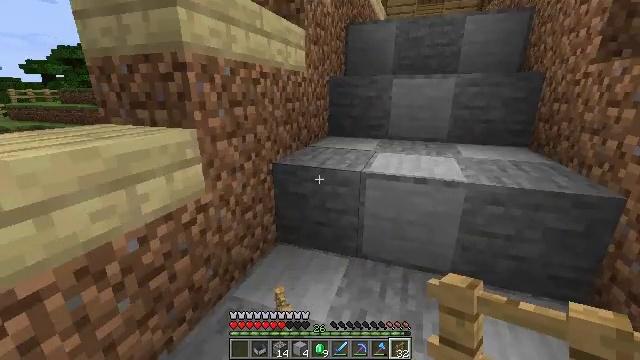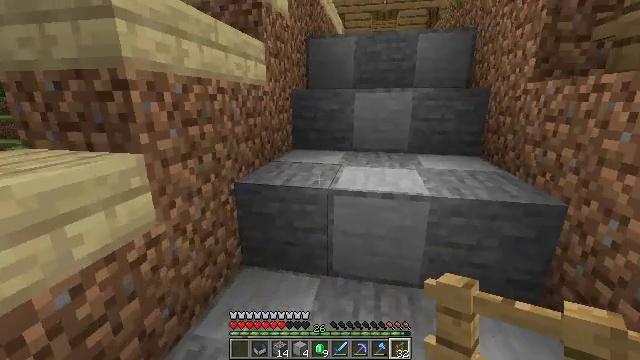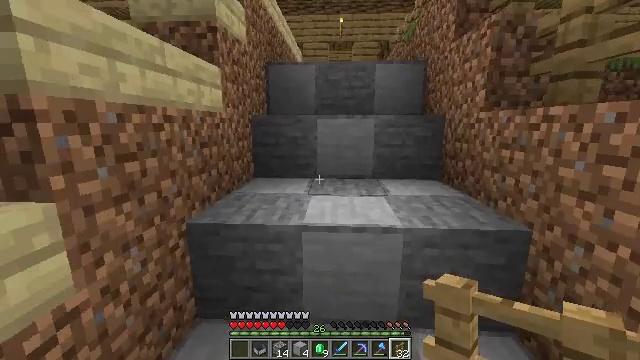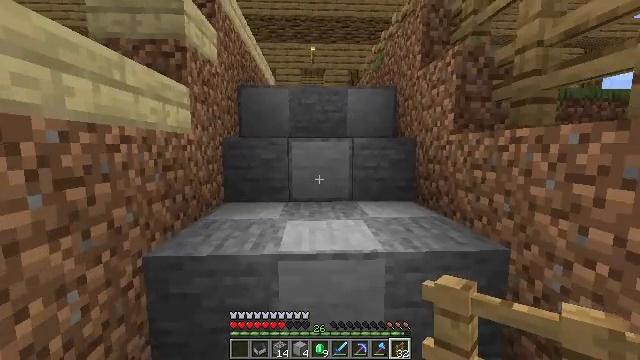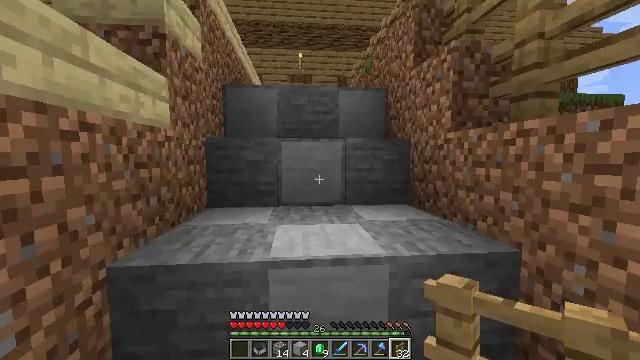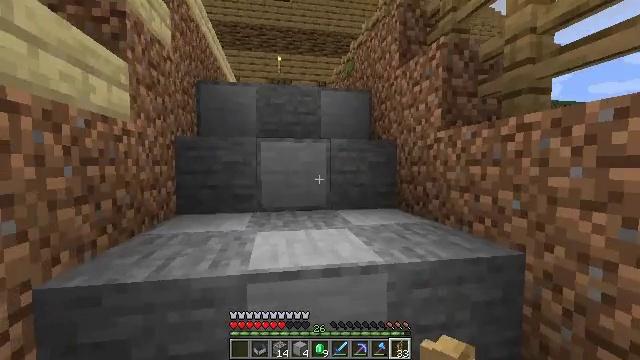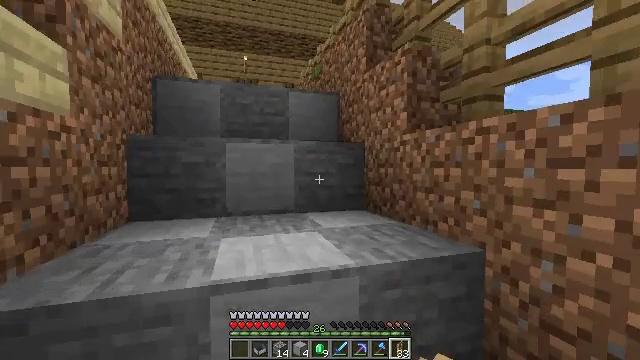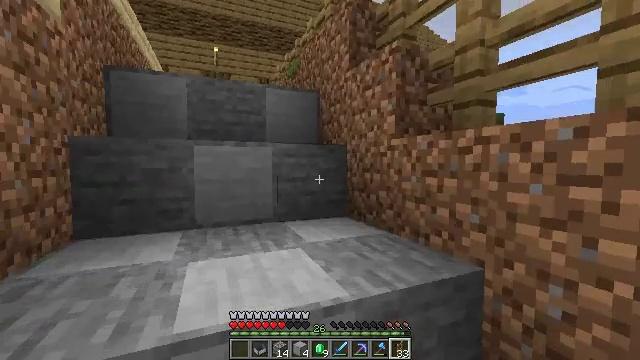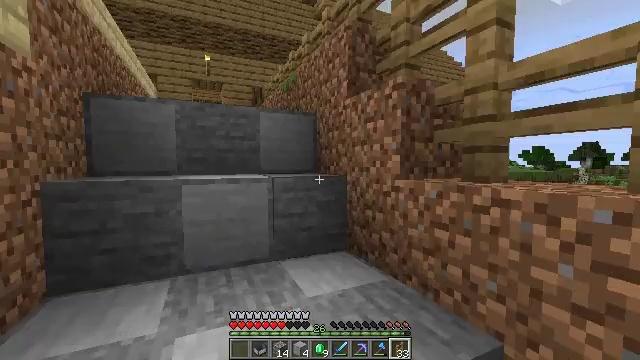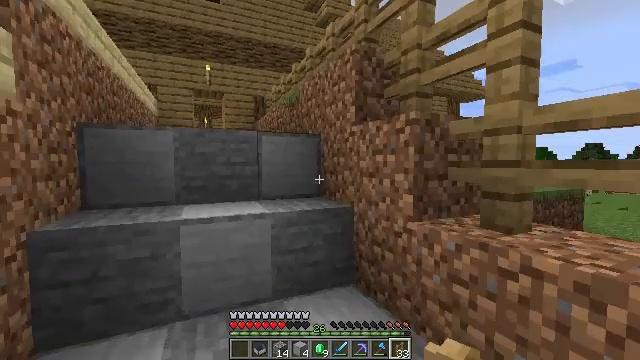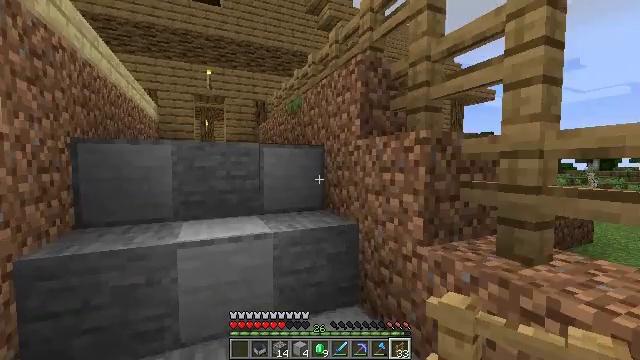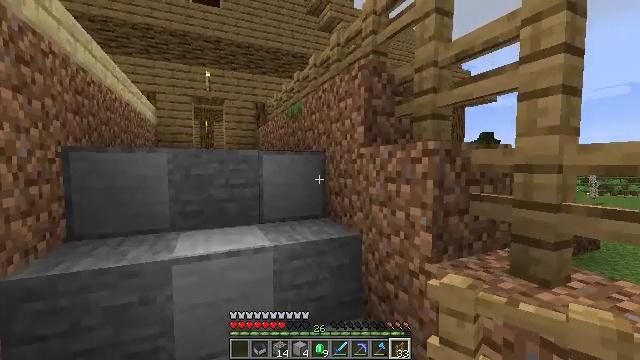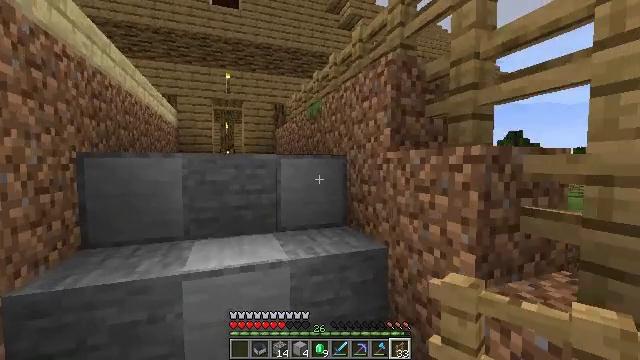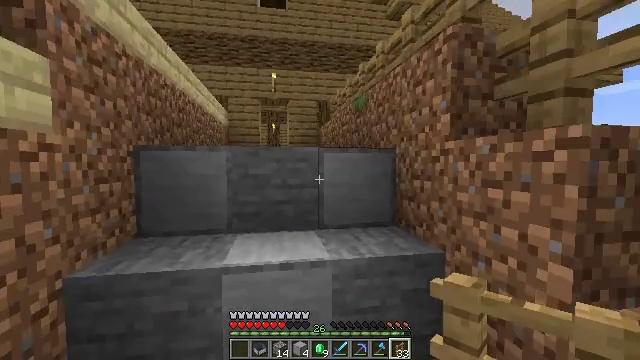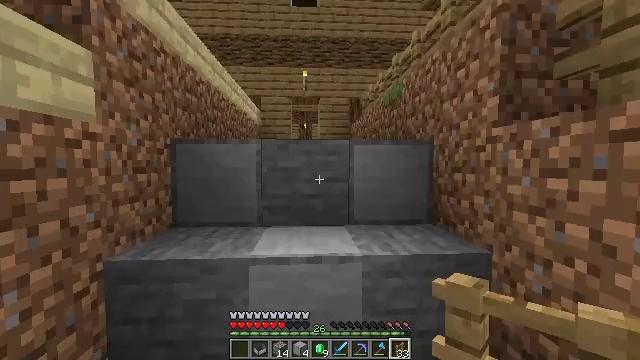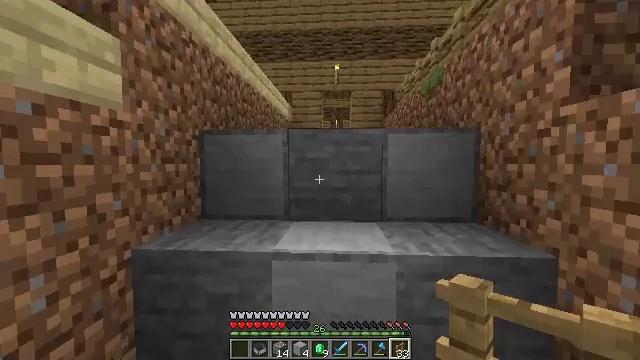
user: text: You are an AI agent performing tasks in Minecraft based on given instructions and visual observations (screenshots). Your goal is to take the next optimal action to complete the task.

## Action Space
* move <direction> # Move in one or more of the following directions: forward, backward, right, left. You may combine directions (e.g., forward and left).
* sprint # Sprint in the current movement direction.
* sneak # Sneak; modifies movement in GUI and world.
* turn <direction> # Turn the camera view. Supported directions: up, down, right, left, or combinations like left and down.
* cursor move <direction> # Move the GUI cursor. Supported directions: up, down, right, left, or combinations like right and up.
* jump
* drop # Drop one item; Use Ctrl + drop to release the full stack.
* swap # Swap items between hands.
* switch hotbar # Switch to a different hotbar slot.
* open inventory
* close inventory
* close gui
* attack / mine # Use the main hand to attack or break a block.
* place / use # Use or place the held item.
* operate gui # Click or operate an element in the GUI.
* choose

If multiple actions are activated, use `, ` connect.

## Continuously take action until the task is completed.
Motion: motion action
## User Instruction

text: Pick up the birch slab after breaking it.
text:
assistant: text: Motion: move forward, turn right and up, jump
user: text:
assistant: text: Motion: move forward, turn right and up, jump
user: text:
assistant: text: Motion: move forward, turn right and up, jump
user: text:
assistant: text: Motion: move forward, sprint, turn right and up, jump
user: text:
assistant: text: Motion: move forward, sprint, turn right and up, jump
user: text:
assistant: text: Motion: move forward, sprint, turn right, jump
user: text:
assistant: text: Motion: move forward, sprint, turn right, jump
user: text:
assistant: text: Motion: move forward, sprint, turn right, jump
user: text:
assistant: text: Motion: move forward, jump
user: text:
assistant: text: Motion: move forward, jump
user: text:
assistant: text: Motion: move forward, jump
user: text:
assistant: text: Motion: move forward, turn left, jump
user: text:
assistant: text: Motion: move forward, sprint, turn left, jump
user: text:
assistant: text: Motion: move forward, sprint, turn left, jump
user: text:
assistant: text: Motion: move forward, sprint, turn left, jump
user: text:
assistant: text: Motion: move forward, sprint, turn left and down, jump
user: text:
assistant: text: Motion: move forward, turn left and down, jump
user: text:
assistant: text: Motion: move forward, turn left, jump
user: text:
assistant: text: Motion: move forward, jump
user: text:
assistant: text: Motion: move forward, turn right, jump
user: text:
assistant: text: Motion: move forward, sprint, turn right, jump
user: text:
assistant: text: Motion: move forward, sprint, turn right, jump
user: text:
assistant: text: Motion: move forward, sprint, jump
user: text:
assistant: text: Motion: move forward, sprint, jump
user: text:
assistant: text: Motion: move forward, sprint, jump
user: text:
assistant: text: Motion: move forward, jump
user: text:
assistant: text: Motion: move forward, jump
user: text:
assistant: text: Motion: move forward, jump
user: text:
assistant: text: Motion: move forward, sprint, jump
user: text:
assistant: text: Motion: move forward, sprint, jump